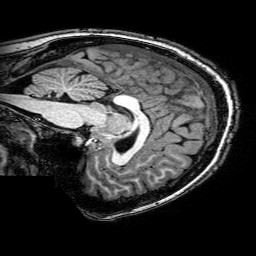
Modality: T1w
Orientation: sagittal